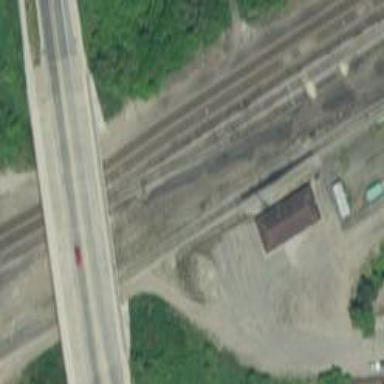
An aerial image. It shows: Railway siding with rails.